Question: I wonder if anybody come across this specific problem before.
With my basic understanding of how the 3d objects are drawn using webgl and three.js it seems that I cannot find a way to create a paralelipiped (or I think this is how it is called) that does inherit it's geometry from cubegeometry, but doesn't have all angles of 90 degrees.
My goal is to have something like this:

The result should be very similiar to what
'''
-moz-transform: skew(0,-45.1deg);
'''
would do for an html element. Can anybody help me find a solution?
I thank you for your consideration.
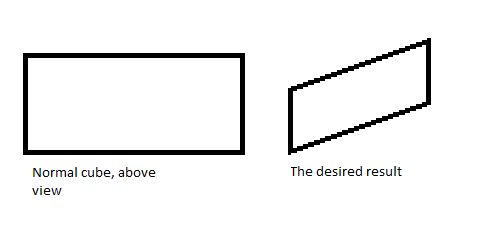
Answer: What you need to do is create a cube mesh, and then apply a to the cube's geometry. The operation distorts the geometry in the way you described.
'''
var geometry = new THREE.BoxGeometry( 5, 5, 5 );
var matrix = new THREE.Matrix4();
matrix.set( 1, Syx, Szx, 0,
Sxy, 1, Szy, 0,
Sxz, Syz, 1, 0,
0, 0, 0, 1 );
geometry.applyMatrix4( matrix );
'''
Alternatively, see <URL>
three.js r.143